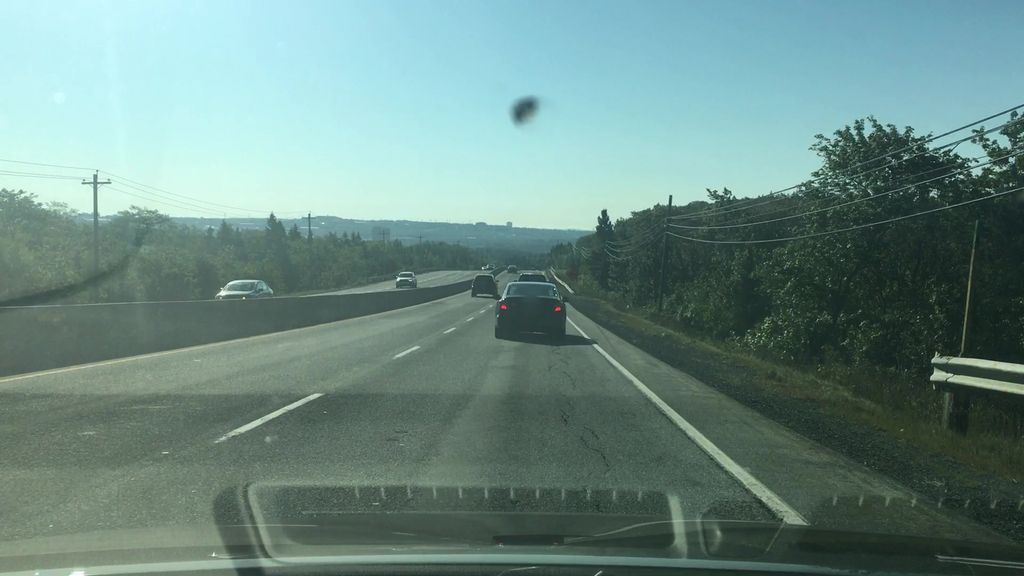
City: halifax